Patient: sex F, age 62
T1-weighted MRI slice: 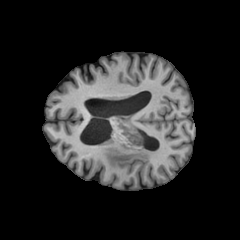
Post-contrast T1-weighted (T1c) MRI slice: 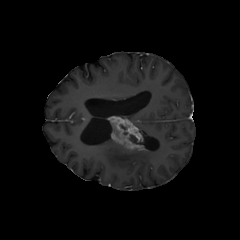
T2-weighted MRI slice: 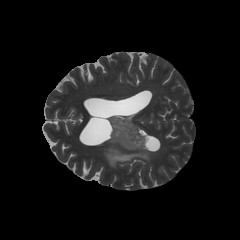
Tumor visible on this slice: yes
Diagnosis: Glioblastoma, IDH-wildtype
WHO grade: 4